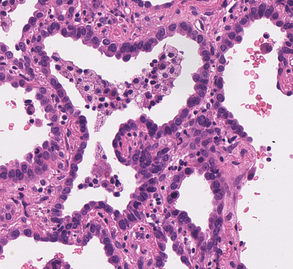
Tumor epithelial tissue: yes
Tumor-associated stroma tissue: yes
Normal tissue: no